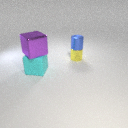
small blue metal cylinder above small yellow metal cylinder